Interaction volume radius: 5 \u00c5
Interaction volume height: 30 \u00c5
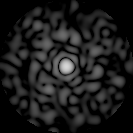
Disorder parameter: 0.8126